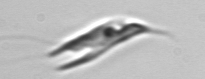
Label: Chrysochromulina_lanceolata